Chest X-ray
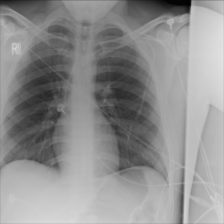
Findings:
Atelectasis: negative
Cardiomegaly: negative
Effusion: negative
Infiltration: negative
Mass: negative
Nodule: negative
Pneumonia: negative
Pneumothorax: negative
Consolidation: negative
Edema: negative
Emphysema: negative
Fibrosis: negative
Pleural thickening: negative
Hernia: negative